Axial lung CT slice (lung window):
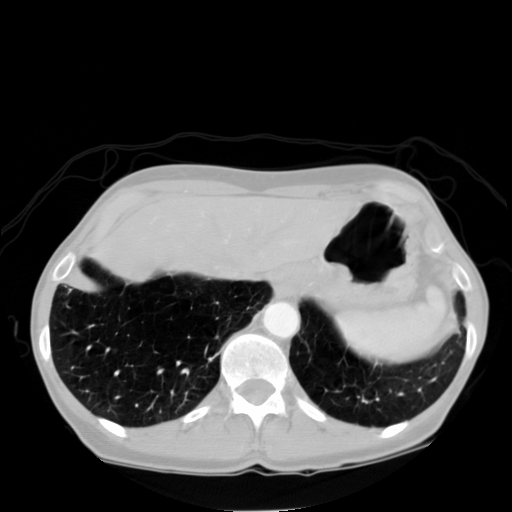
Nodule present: no